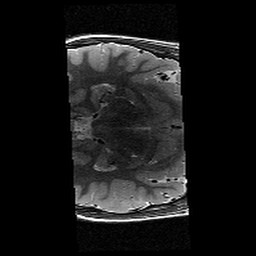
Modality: T2w
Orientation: axial
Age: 13
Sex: male
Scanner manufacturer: siemens
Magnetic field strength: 3 T
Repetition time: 9.23 s
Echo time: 0.067 s